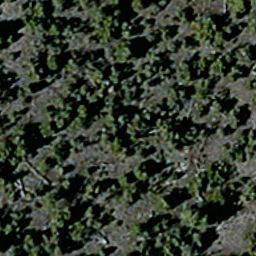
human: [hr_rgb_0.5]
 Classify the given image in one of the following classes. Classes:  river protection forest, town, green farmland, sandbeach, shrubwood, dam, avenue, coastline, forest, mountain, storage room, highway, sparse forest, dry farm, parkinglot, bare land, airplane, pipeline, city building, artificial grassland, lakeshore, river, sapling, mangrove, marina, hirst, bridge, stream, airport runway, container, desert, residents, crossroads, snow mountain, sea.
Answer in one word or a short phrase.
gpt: sparse forest